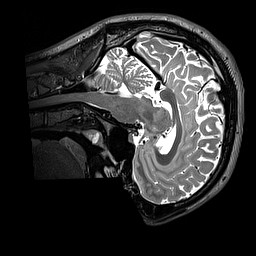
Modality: T2w
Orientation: sagittal
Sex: male
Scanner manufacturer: siemens
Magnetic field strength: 3 T
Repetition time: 3.2 s
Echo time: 0.409 s